Field crop: maize
Growth stage: 1
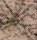
Species: salsola